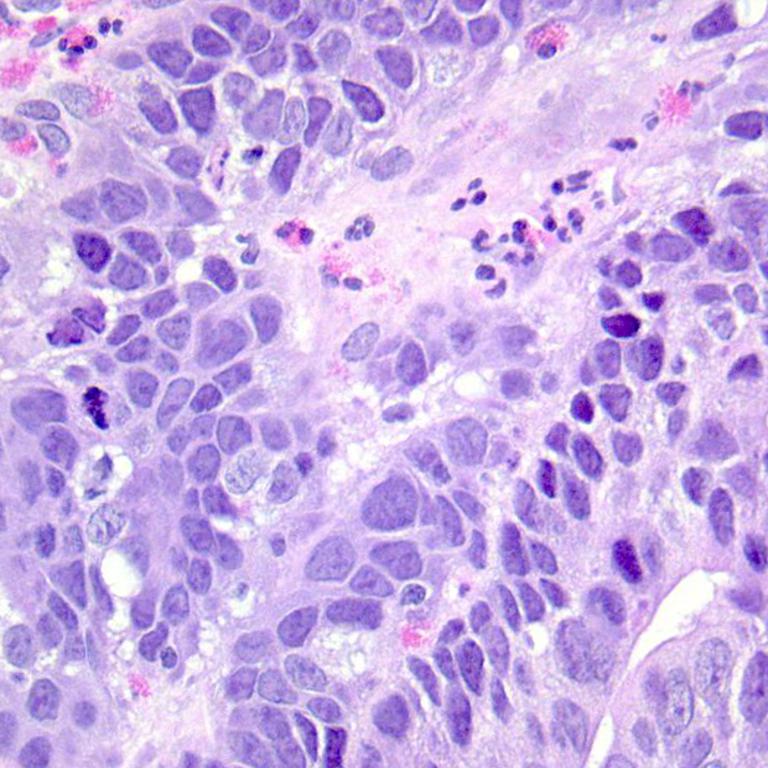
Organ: colon
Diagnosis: adenocarcinomas